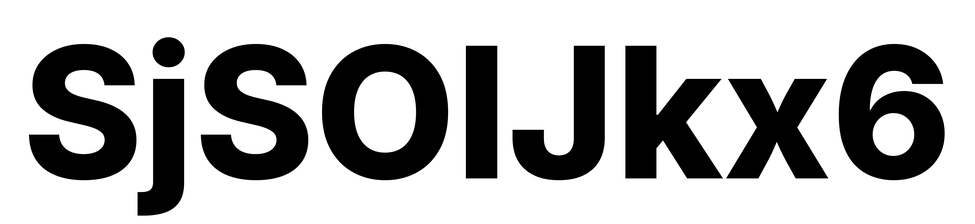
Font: Inter_ExtraBold